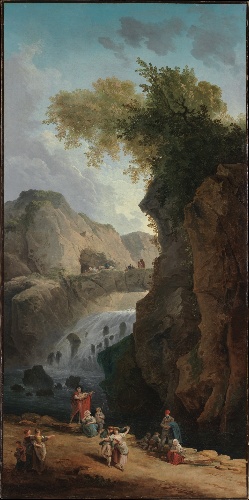
Title: The Dance
Artist: Hubert Robert
Artist bio: French, Paris 1733–1808 Paris
Date: 1777–79
Object type: Painting
Classification: Paintings
Medium: Oil on canvas
Dimensions: 68 1/4 x 33 5/8 in. (173.4 x 85.4 cm)
Department: European Paintings
Credit line: Gift of J. Pierpont Morgan, 1917
Accession year: 1917
Repository: Metropolitan Museum of Art, New York, NY
Tags: Men|Women|Dancing|Waterfalls